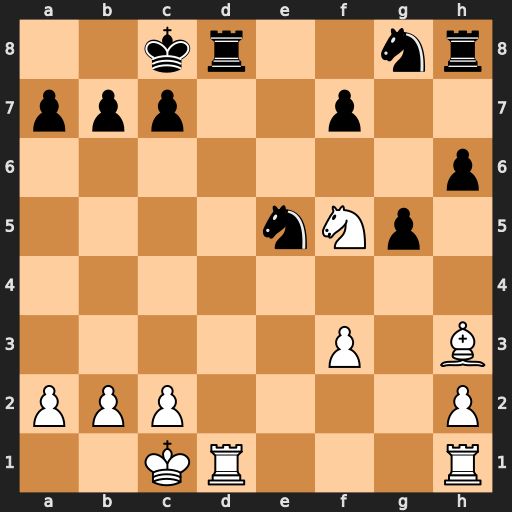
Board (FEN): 2kr2nr/ppp2p2/7p/4nNp1/8/5P1B/PPP4P/2KR3R
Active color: w
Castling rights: -
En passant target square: -
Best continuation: Ne7+ Kb8 Rxd8#